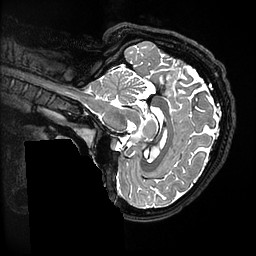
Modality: T2w
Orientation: sagittal
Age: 23
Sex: female
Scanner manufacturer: ge
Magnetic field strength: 3 T
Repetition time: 3.202 s
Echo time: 0.0671 s